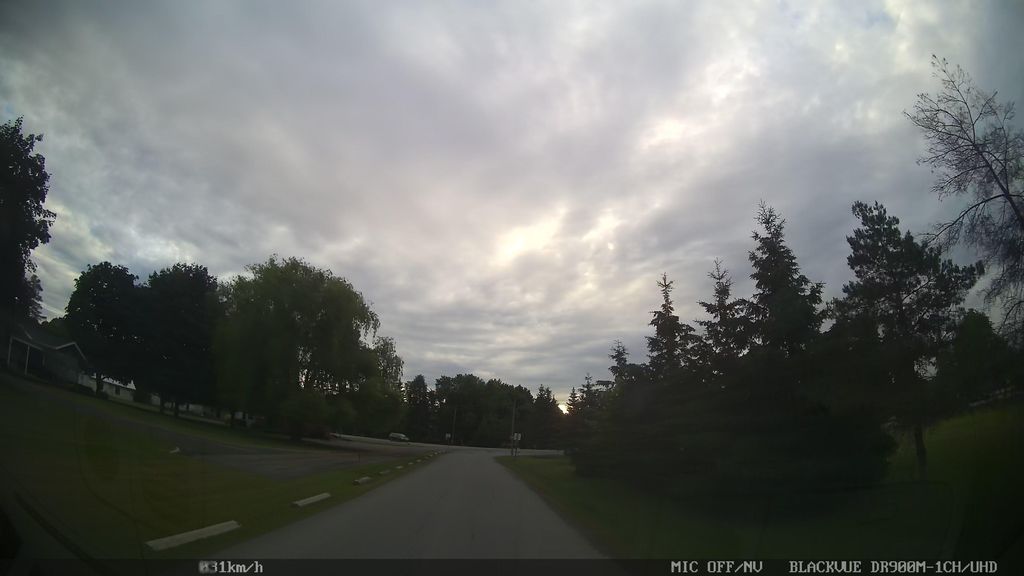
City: ottawa-gatineau